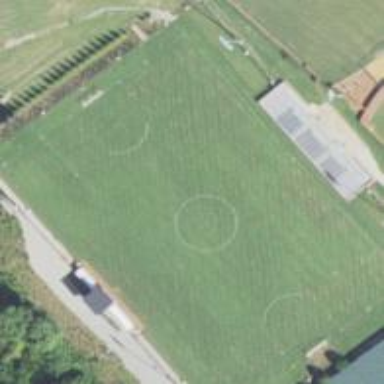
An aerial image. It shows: Soccer pitch for outdoor sports and leisure activities.